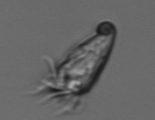
Label: Paratontonia_gracillima